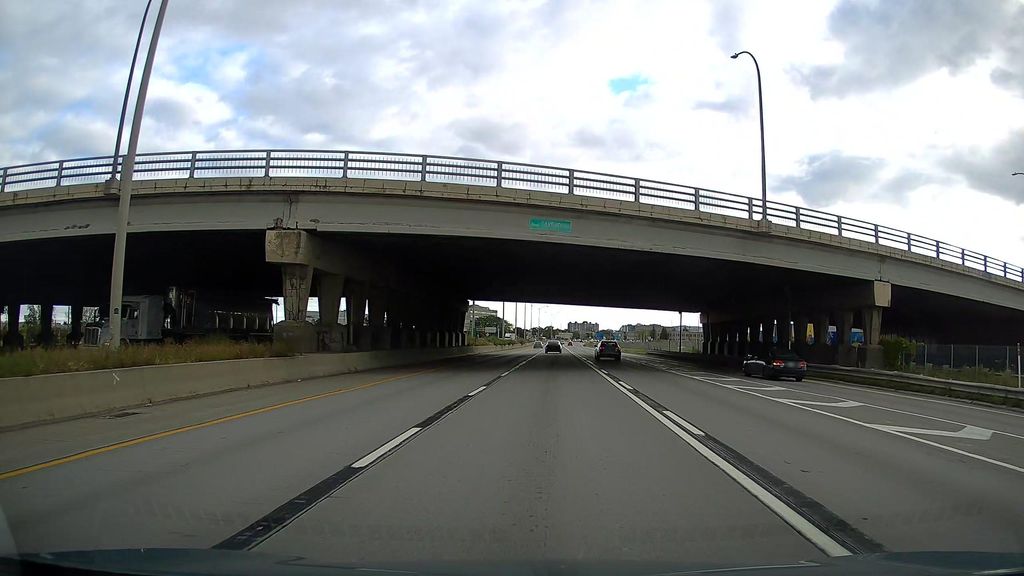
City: montreal